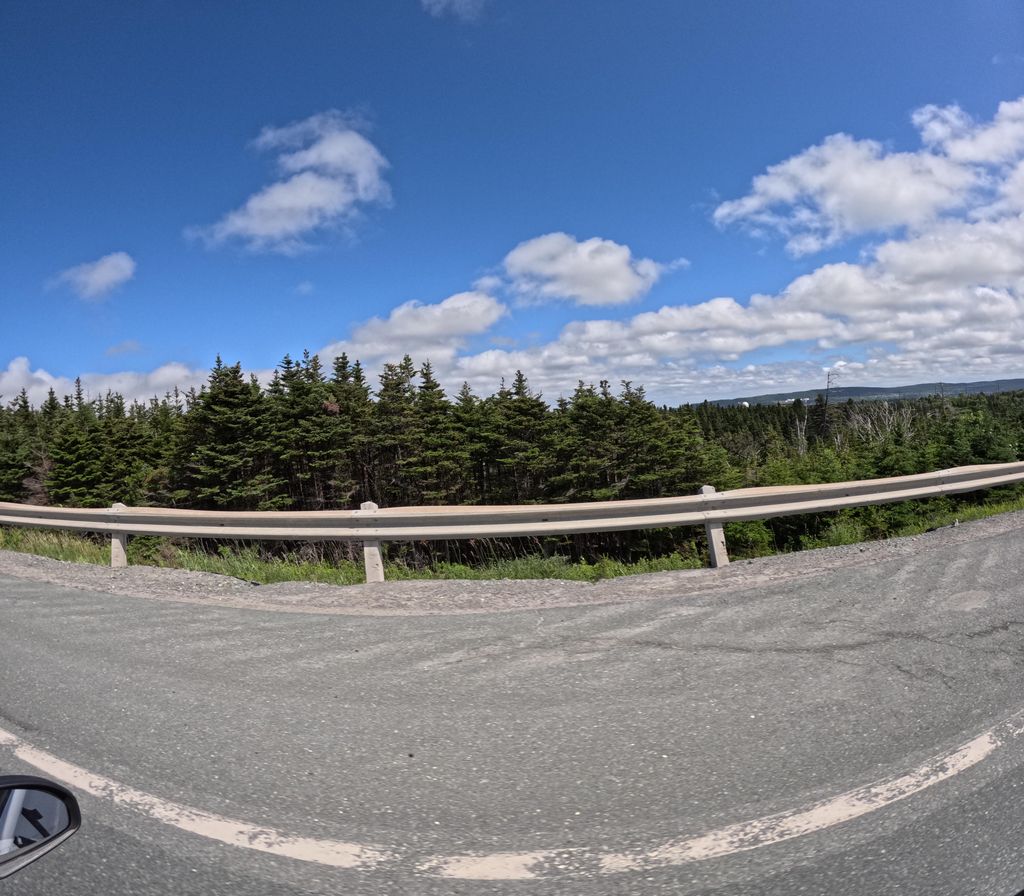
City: st_johns